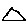
Label: triangle